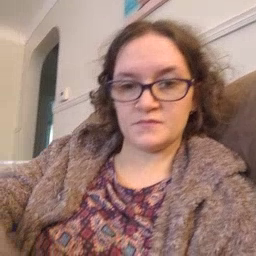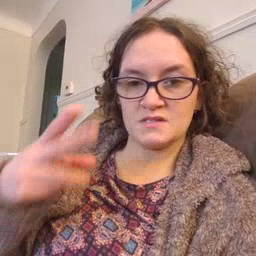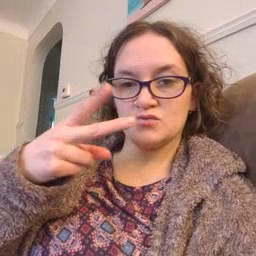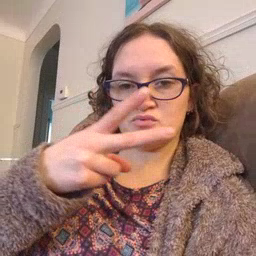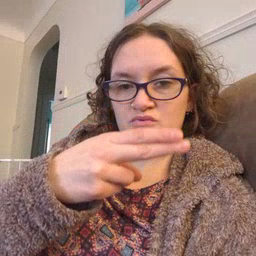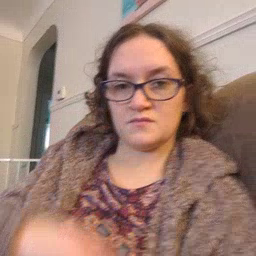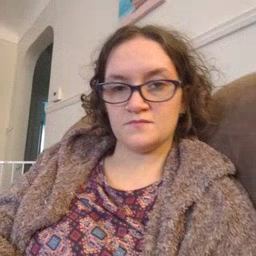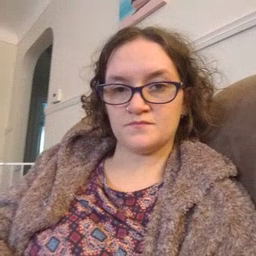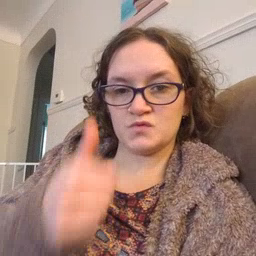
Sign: scissors